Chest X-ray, AP view. Patient: 58 years old, sex M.
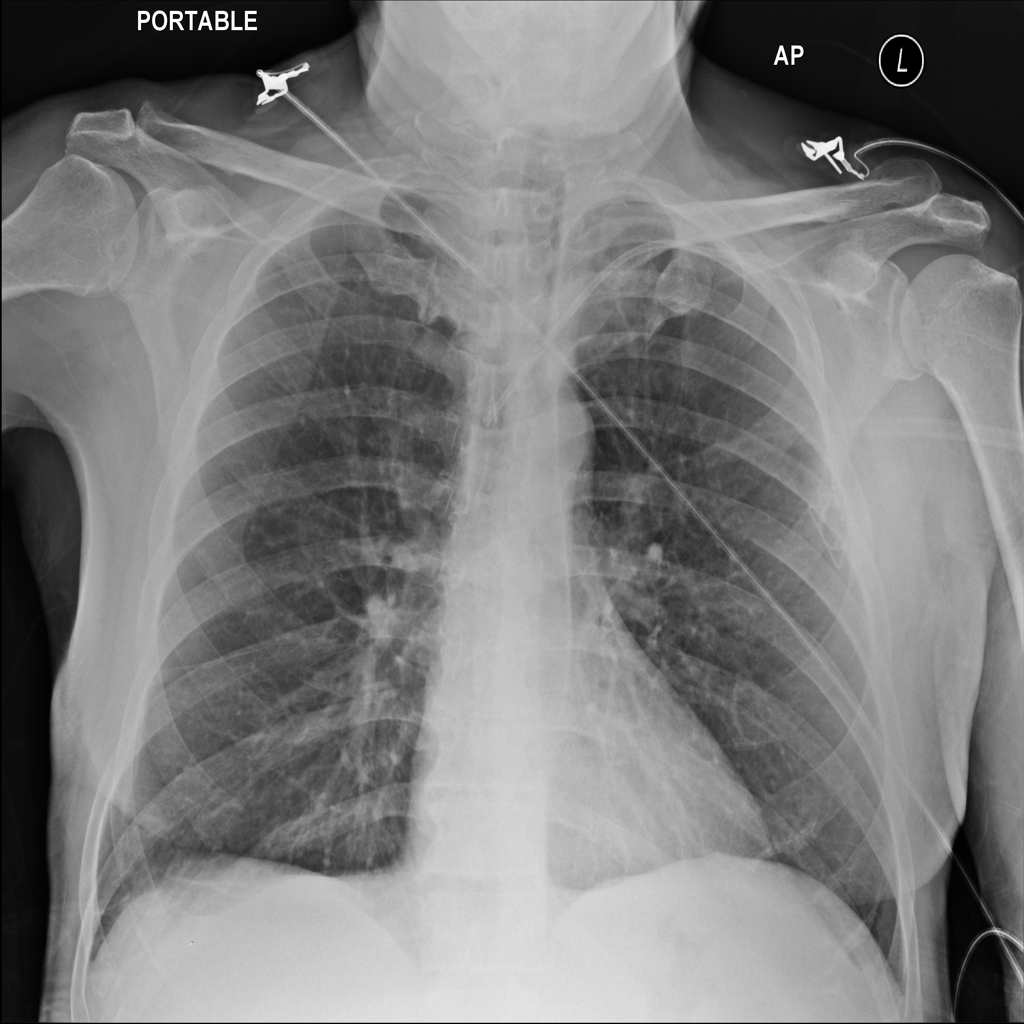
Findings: No Finding